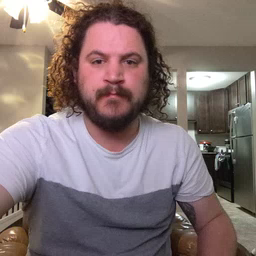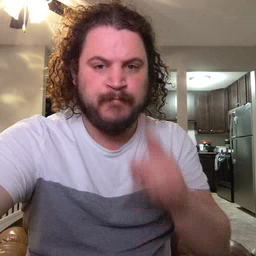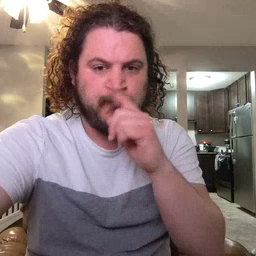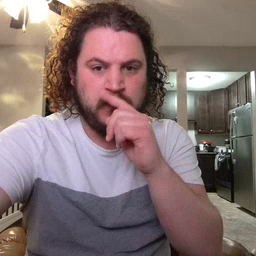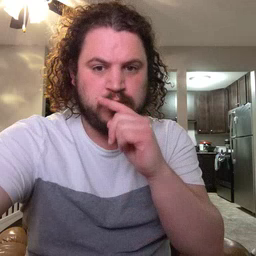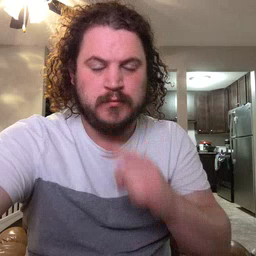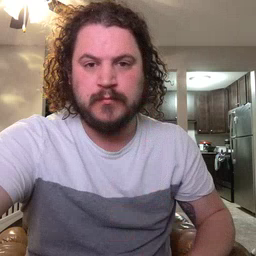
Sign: mouse